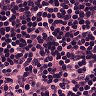
Metastatic tissue present: no